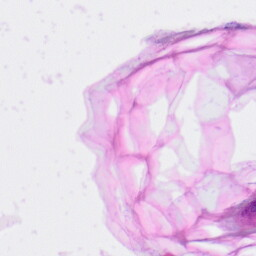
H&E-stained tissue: Skin